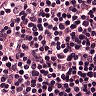
Metastatic tissue present: no